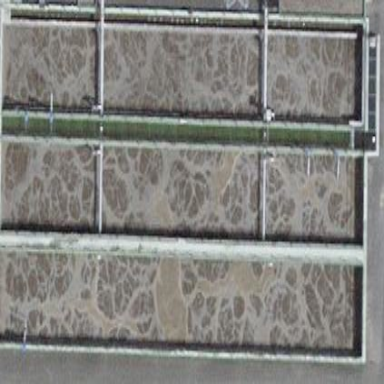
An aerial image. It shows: Body of wastewater.